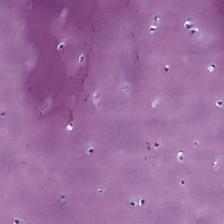
Label: Non-Tumor